Question: Arduino project using the 'Arduino language' (C++ wrapper) -
I have an 8-char array which gives 24Hr clock in the form '{'H','H',':','M','M',':','S,'S'}' and I need to convert this to BCD. I thought I understood the idea well enough but I get an unexpected result.
As a base example I'd like to convert '{'1','2'}' to BCD - the theory is on the left and my code result is on the right of the image below. I suspect the issue is with 'buff[0]' being a ''number char'', I tried 'atoi(buff[0])' but this still failed (I had the same result):
How may I do this correctly? My baseline code is:
'''
char buff[8] = {'1','2',':','3','4',':','5','5'};
uint8_t HourTens = buff[0] && 0b11110000; // && 0xF0, should be 1
uint8_t HourUnits = buff[1] && 0b00001111; // && 0x0F, should be 2
uint8_t HourBCD = HourTens + HourUnits;
Serial.println( buff );
Serial.print("'"); Serial.print( buff[0] ); Serial.print( "', HourTens: " ); Serial.println( HourTens );
Serial.print("'"); Serial.print( buff[1] ); Serial.print( "', HourUnits: " ); Serial.println( HourUnits );
Serial.print( "HourBCD: " ); Serial.println( HourBCD );
Serial.println("***");
'''

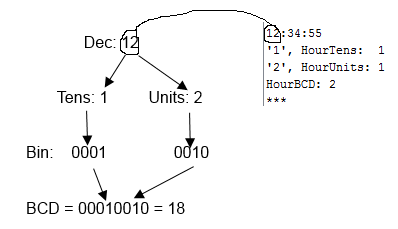
Answer: The problem with your code is that the data in the 'buff' is ASCII characters, not the individual binary digits. You need to subtract ''0'' from each digit before performing a conversion to BCD:
'''
uint8_t HourTens = (buff[0] - '0'); // && 0xF0, will be 1
'''
Note that each element takes its own byte, so you don't need to mask anything.
'''
uint8_t HourBCD = ((buff[0] - '0') << 4) | (buff[1] - '0');
'''
Also note that since the digits are from zero to nine, all you need to do is to shift the upper digit by four to get a valid BCD representation.